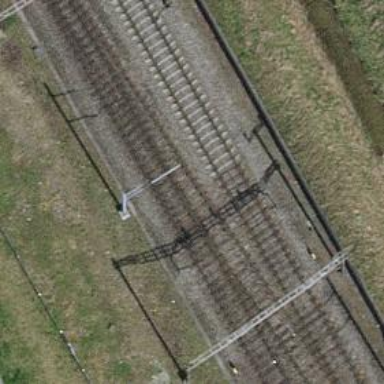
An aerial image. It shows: Single-track electrified railway siding with contact line for service.